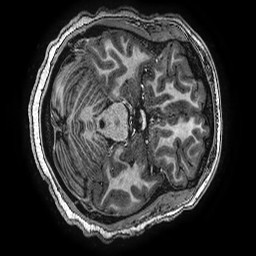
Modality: T1w
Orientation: axial
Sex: female
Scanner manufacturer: ge
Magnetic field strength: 3 T
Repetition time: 0.00766 s
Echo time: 0.003476 s